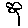
Label: flower